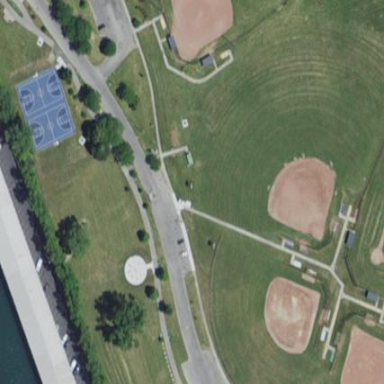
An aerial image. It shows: Baseball pitch for leisure and sports activities.